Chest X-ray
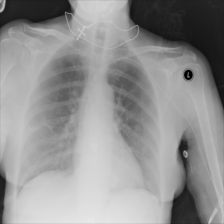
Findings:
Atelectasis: negative
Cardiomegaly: negative
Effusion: negative
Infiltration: negative
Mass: negative
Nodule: negative
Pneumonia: negative
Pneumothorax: negative
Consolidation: negative
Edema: negative
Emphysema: negative
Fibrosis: negative
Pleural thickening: negative
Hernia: negative